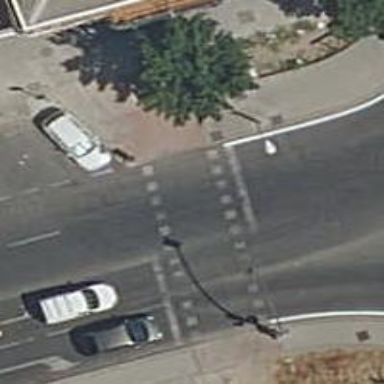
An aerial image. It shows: Road crossing with traffic signals.